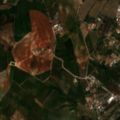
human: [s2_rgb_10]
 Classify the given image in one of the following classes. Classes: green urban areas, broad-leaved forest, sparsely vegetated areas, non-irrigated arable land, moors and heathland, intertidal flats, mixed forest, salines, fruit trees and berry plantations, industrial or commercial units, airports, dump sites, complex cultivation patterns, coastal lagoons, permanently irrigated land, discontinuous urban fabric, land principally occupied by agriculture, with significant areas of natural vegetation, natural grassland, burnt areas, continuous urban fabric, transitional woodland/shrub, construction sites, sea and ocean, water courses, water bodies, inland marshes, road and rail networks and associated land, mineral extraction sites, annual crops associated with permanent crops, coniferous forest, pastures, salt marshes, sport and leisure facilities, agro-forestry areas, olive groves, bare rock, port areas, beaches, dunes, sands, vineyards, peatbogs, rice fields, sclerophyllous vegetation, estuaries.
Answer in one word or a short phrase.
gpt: permanently irrigated land, vineyards, complex cultivation patterns, coniferous forest